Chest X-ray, AP view. Patient: 26 years old, sex F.
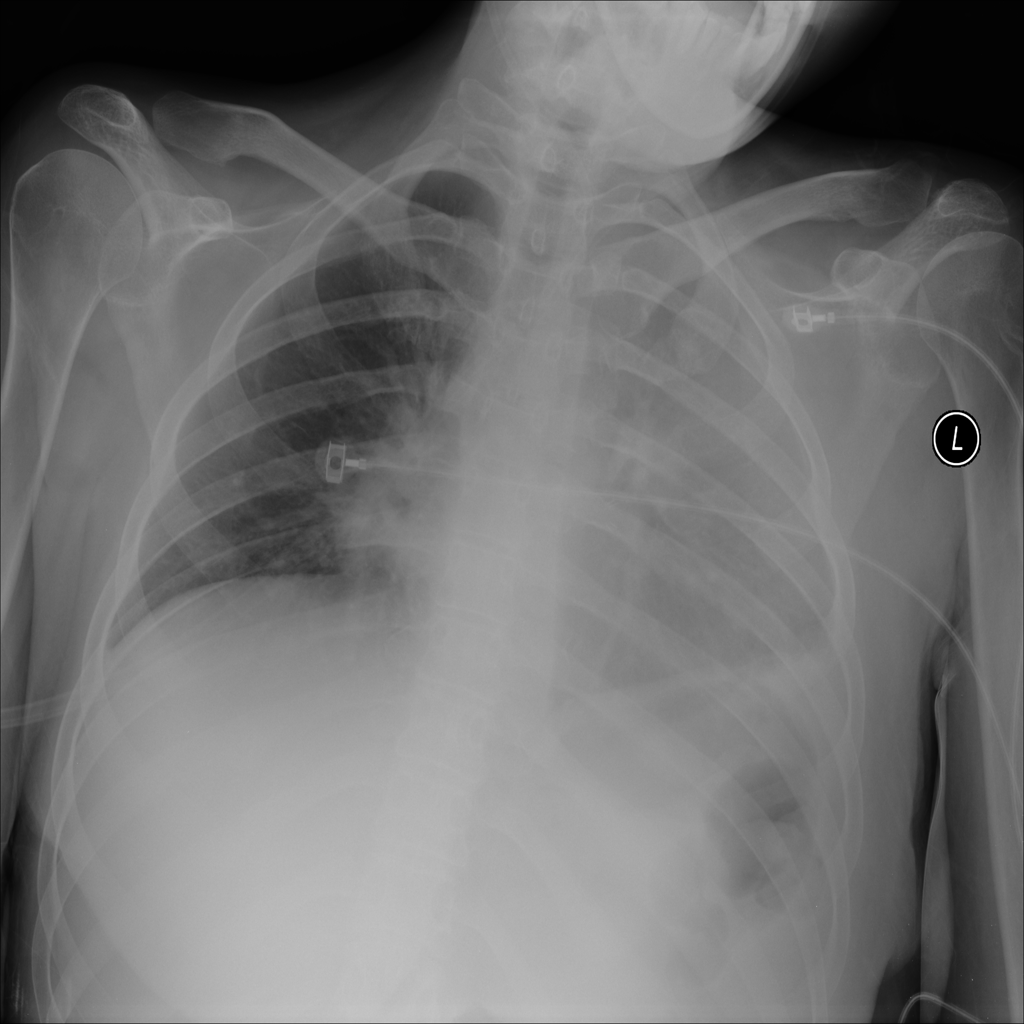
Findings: No Finding